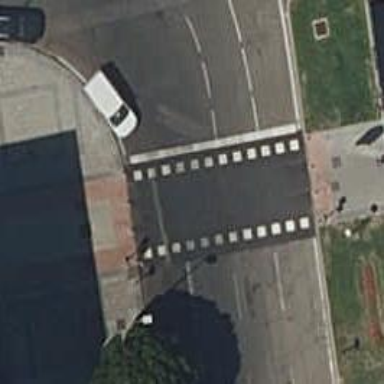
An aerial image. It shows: Asphalt footway with crossing controlled by traffic signals.